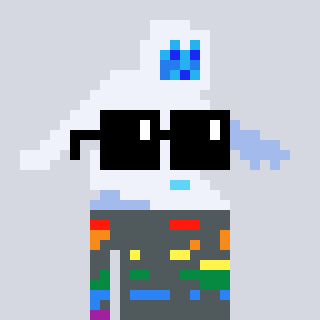
a pixel art character with square black sunglasses, a yeti-shaped head and a grayscale-colored body on a cool background